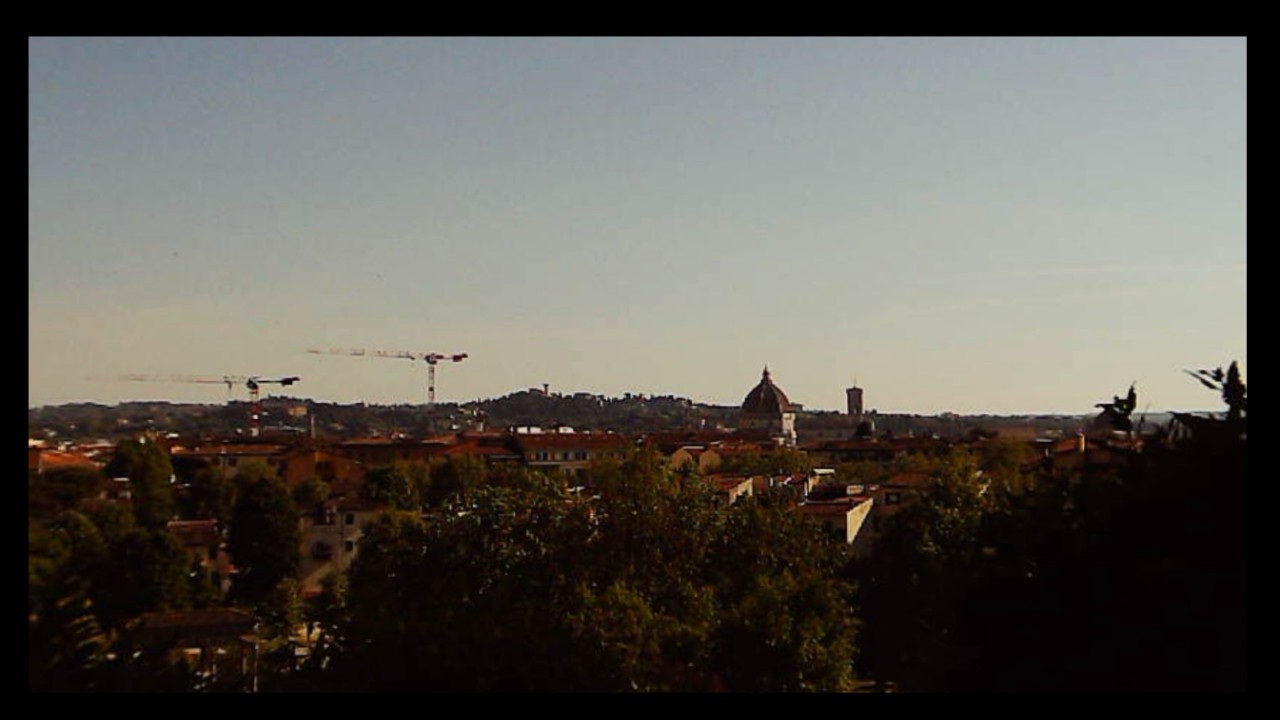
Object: Betafpv air75